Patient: sex F, age 54
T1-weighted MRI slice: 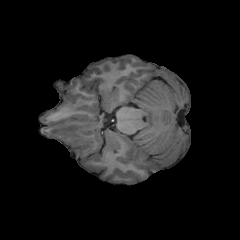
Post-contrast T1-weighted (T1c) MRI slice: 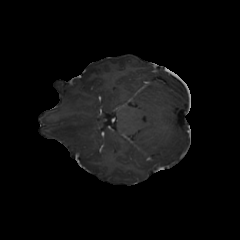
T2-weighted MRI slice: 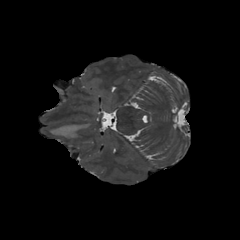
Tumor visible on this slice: yes
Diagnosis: Glioblastoma, IDH-wildtype
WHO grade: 4